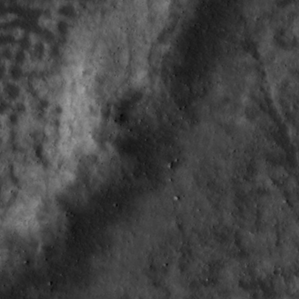
Label: non_frost